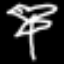
Label: palm tree